Interaction volume radius: 10 \u00c5
Interaction volume height: 20 \u00c5
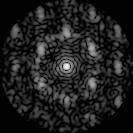
Disorder parameter: 0.5755